Aerial crown-view tile of a tropical tree (Barro Colorado Island, Panama), acquired 20250616:
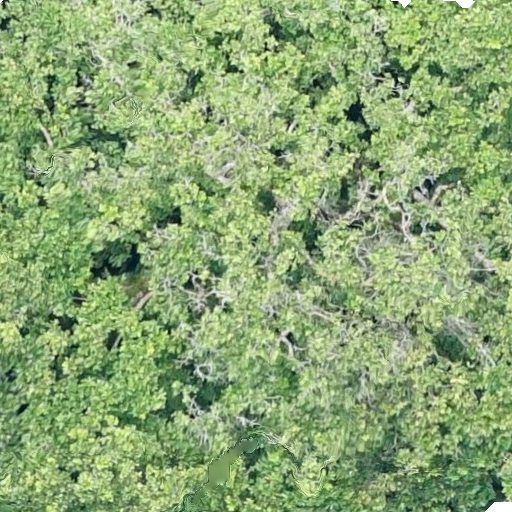
Species: Anacardium excelsum
GBIF accepted scientific name: Anacardium excelsum
Crown area: 581.272 m²